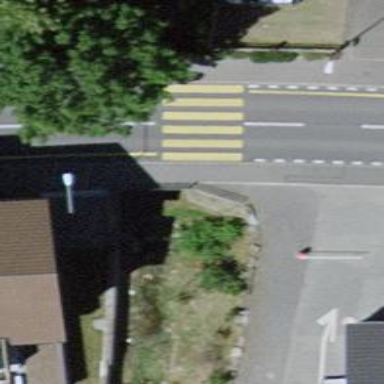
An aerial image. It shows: Uncontrolled zebra crossing on the road.